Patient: sex F, age 57
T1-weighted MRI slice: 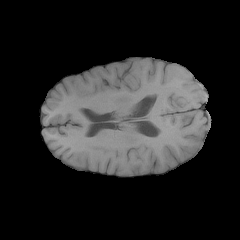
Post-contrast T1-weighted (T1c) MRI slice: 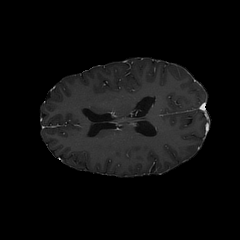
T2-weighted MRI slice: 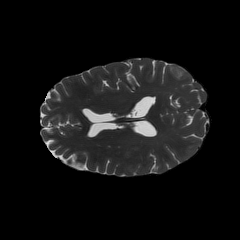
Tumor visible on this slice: no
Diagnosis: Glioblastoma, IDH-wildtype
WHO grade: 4